Хорошо проводящий диск радиусом $r$, укрепленный на тонком металлическом валу, вращается с угловой скоростью $\omega$ внутри длинного соленоида. Оси вала и соленоида совпадают. При помощи скользящих контактов вал метром и обмоткой соленоида в единую цепь, как показано на рисунке. Соленоид имеет $n$ витков на единицу длины и общее сопротивление $R$.
Какой ток течет через амперметр, если вся система помещена соосно в однородное магнитное поле Земли $B_0$?
Нарисуйте график зависимости тока $I$ от скорости вращения $\omega$ (для отрицательных и положительных значений $\omega$).
Докажите, что мощность, необходимая для вращения диска, равна мощности тепловыделения в обмотке соленоида.
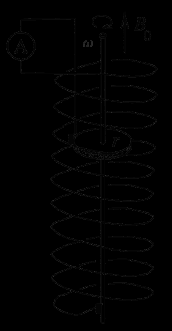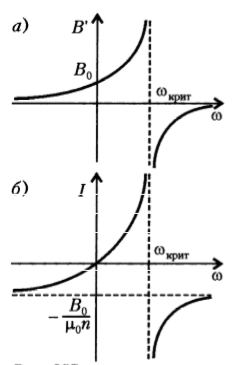
Какой ток течет через амперметр, если вся система помещена соосно в однородное магнитное поле Земли $B_0$?
Ответ: $$ I=\frac{B_{0} r^{2} \omega}{2 R-\mu_{0} r^{2} \omega n} $$

Нарисуйте график зависимости тока $I$ от скорости вращения $\omega$ (для отрицательных и положительных значений $\omega$).

Докажите, что мощность, необходимая для вращения диска, равна мощности тепловыделения в обмотке соленоида.
Темы:
T, ★★, 200 задач